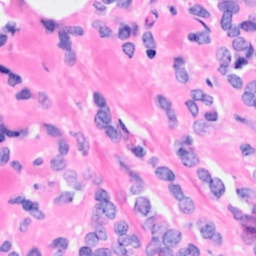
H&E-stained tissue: Breast